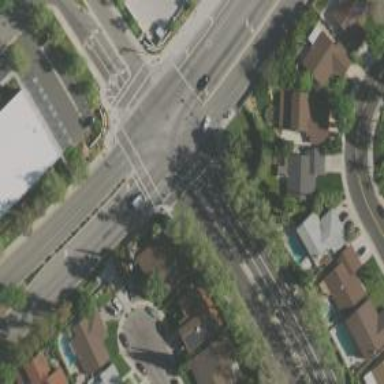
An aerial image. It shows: Crossing on footway.